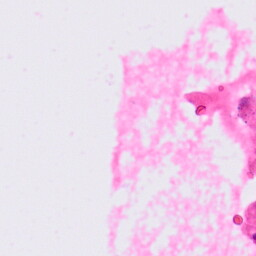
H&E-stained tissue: Lung